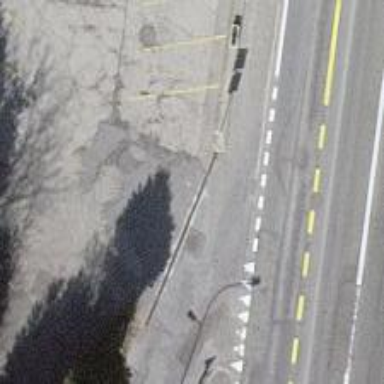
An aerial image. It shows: Unmarked road crossing.